Here is the wavelet time-frequency representation (scalogram) of a rolling-element bearing's vibration measurement. Based on the visible evidence, which condition applies: normal, inner_race, outer_race, ball?
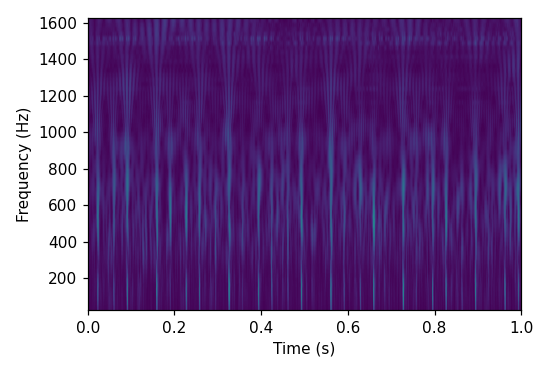
Answer: inner_race